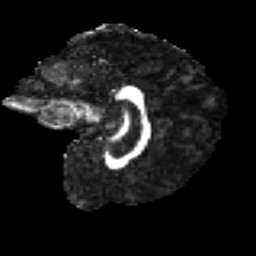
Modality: FA
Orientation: sagittal
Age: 56
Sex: female
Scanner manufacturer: ge
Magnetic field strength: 3 T
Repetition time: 7.8 s
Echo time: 0.0606 s